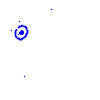
Particle: electron